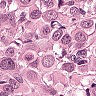
Metastatic tissue present: yes